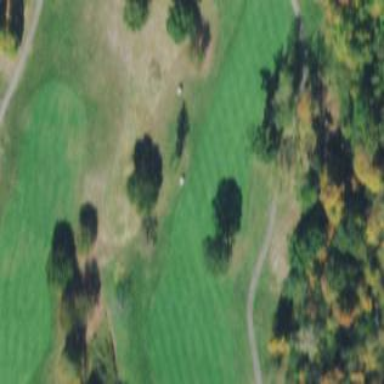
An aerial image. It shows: Golf fairway surrounded by grass.